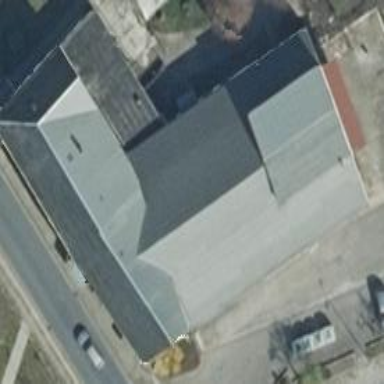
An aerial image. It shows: Building that houses restaurant.